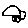
Label: car